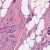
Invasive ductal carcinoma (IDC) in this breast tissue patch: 1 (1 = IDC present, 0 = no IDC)